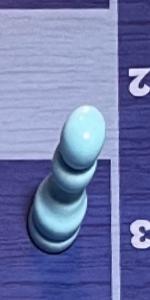
Label: Pawn_White